Interaction volume radius: 5 \u00c5
Interaction volume height: 15 \u00c5
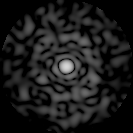
Disorder parameter: 0.8351